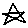
Label: star